Question: I am building a web-portal which has to be functional and pretty on multiple platforms.
One of the platforms is IOS Safari, and this is were I encountered a problem.
In my code I align two floating buttons to the bottom of a div with a width and height of 100%
This all works fine and my buttons show up exactly like they are supposed to on the bottom of the page.
However when I click the buttons the compact view from mobile safari switches to full view and my buttons are hidden behind the bottom nav bar!
Is it normal behavior for safari mobile to show the expanded menu when the user taps in the bottom 10% of the screen? How can I avoid this?
In this gif you can see the problem on the IOS simulator:As you can see the problem only occurs when a button is in the lower 10% of the view.
This is just a normal button, My code was triple checked by several developers and it has no errors.
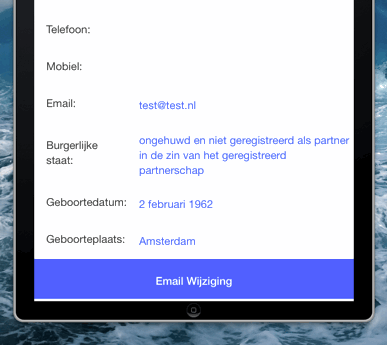
Answer: I think I may have found an answer. Setting your content to have the following styles:
- 'height: 100%'- 'overflow-y: scroll''visible'- '-webkit-overflow-scrolling: touch'
appears to force the iOS menu in Safari to always appear. That way, button clicks will actually work instead of opening up the Safari menu. Hope this helps!